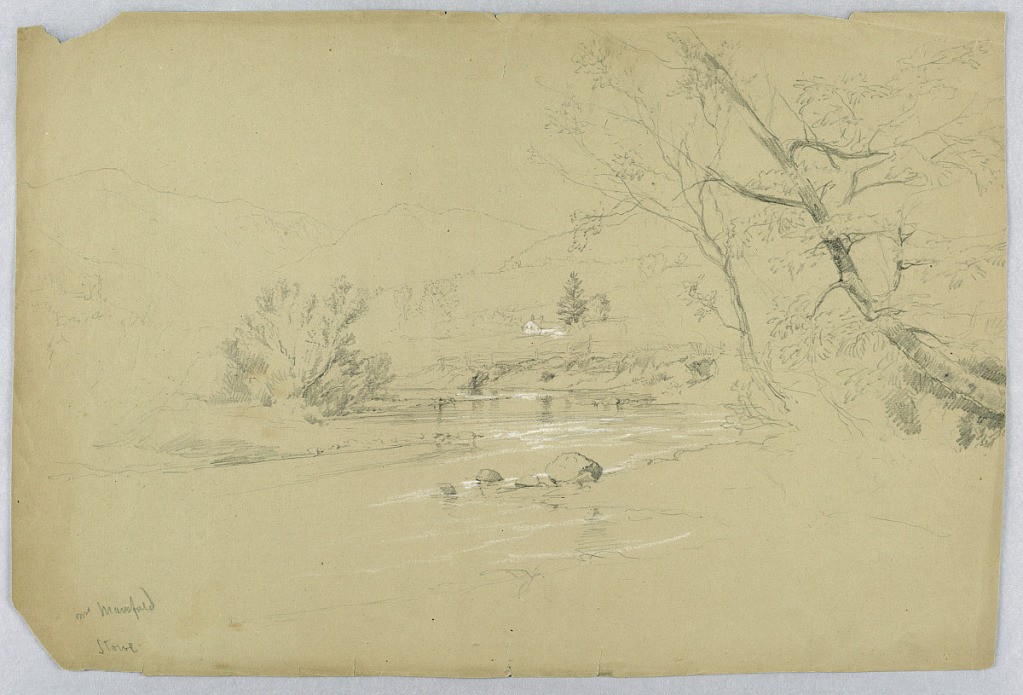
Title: Mt. Mansfield, Stowe, Vermont
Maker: Daniel Huntington, American, 1816–1906
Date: ca. 1864
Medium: Graphite, white crayon on grey paper
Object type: Drawing
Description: River with rocks and trees along banks; house, center; mountains in distance, left.